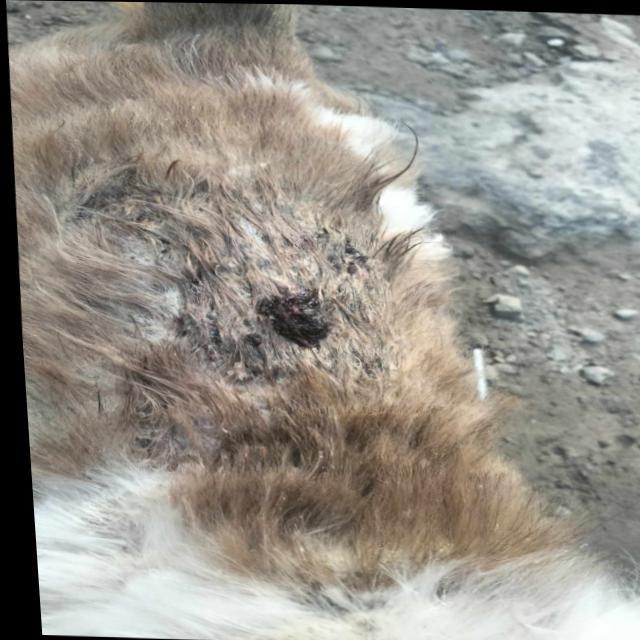
Canine demodicosis (Demodex mange) — caused by Demodex canis mites. Presents with alopecia, follicular papules, pustules, and comedones. Often localized on face and forelimbs.